Question: I have a code first EF 6 model. I am trying To remove a specified range of data with RemoveRange() and then using SaveChanges() on the entity.
'''
customerContext.RosterSummaryData_Subject_Local.RemoveRange(subjLocal); // subjLocal is not important to the question
customerContext.SaveChanges();
'''
I get this message when I step over the SaveChanges method:

So I view the inner exception and see the message
'''
Could not find stored procedure 'dbo.RosterSummaryData_Subject_Local_Delete'.
'''
I don't see how that can be though when I create all the stored procedures in my base entity with the onModelCreating method:
'''
public partial class CustomerContext : DbContext
{
public CustomerContext()
: base("name=CustomerContext")
{
}
public CustomerContext(string connStr) : base(connStr)
{
}
public virtual DbSet<RosterSummaryData_Cluster_Local> RosterSummaryData_Cluster_Local { get; set; }
public virtual DbSet<RosterSummaryData_Subject_Local> RosterSummaryData_Subject_Local { get; set; }
public virtual DbSet<RosterSummaryData_Cluster_Local_Bands> RosterSummaryData_Cluster_Local_Bands { get; set; }
public virtual DbSet<RosterSummaryData_Subject_Local_Bands> RosterSummaryData_Subject_Local_Bands { get; set; }
public virtual DbSet<RosterSummaryData_Cluster_Local_Averages> RosterSummaryData_Cluster_Local_Averages { get; set; }
public virtual DbSet<RosterSummaryData_Subject_Local_Averages> RosterSummaryData_Subject_Local_Averages { get; set; }
protected override void OnModelCreating(DbModelBuilder modelBuilder)
{
modelBuilder.Entity<RosterSummaryData_Cluster_Local>().MapToStoredProcedures();
modelBuilder.Entity<RosterSummaryData_Subject_Local>().MapToStoredProcedures();
modelBuilder.Entity<RosterSummaryData_Cluster_Local_Bands>().MapToStoredProcedures();
modelBuilder.Entity<RosterSummaryData_Subject_Local_Bands>().MapToStoredProcedures();
modelBuilder.Entity<RosterSummaryData_Cluster_Local_Averages>().MapToStoredProcedures();
modelBuilder.Entity<RosterSummaryData_Subject_Local_Averages>().MapToStoredProcedures();
}
}
'''
Here is the code that instantiates the base context:
'''
CustomerContext customerContext = new CustomerContext(statsInfo.CustomerDCS);
//statsInfo.CustomerDCS is just the custom connection string for my entity
'''
Does anyone have any ideas what I am doing wrong here or have any experience with this problem because I see no issues and could not find any answers on the internet...
: The stored procedures are definitely not being created, but I see nothing wrong in the code and I have proper permissions.
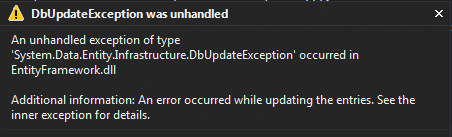
Answer: Based on the error EF can't find the stored procedure. Can you confirm that the stored procedure is indeed created in your database? It may be that you do not have permissions on the database to create stored procedures.
Also you are using the default migration option CreateDatabaseIfNotExists. If the database exists already it will not create your objects. Consider using DropCreateDatabaseIfModelChanges or DropCreateDatabaseAlways. This will drop your database everytime the database changes so you will have to write a migration script to repopulate the data in your dev environment. Please see the code sample below
'''
public CustomerContext(string connStr) : base(connStr)
{
Database.SetInitializer<CustomerContext>(new DropCreateDatabaseIfModelChanges<CustomerContext>());
}
'''